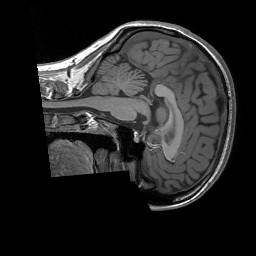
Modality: T1w
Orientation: sagittal
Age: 24
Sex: female
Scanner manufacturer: siemens
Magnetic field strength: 3 T
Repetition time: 1.9 s
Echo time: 0.00243 s